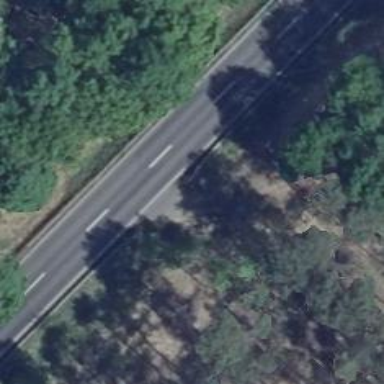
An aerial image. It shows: Secondary road with asphalt surface.